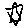
Label: star